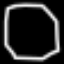
Label: octagon